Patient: sex M, age 62
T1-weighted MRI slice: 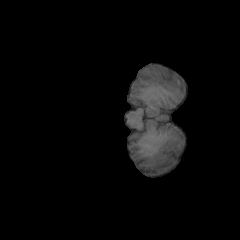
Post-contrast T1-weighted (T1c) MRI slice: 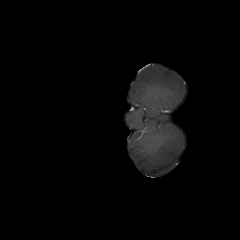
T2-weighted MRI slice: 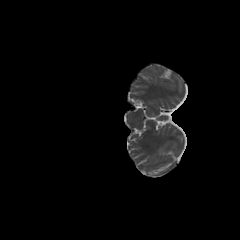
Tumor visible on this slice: no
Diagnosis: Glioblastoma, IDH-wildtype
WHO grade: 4